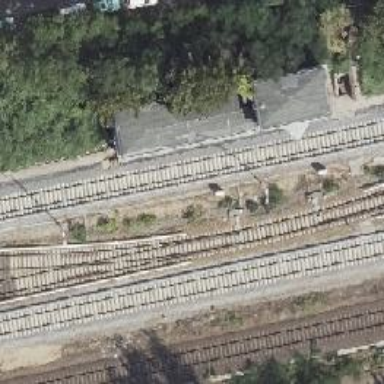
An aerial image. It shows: Yard used for service maintenance of electrified light rail railway.